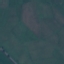
Label: Pasture